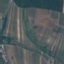
Land use / land cover class: PermanentCrop